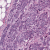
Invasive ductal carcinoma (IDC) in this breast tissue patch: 1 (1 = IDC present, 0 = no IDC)